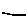
Label: line